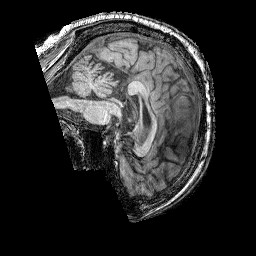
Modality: T1w
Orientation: sagittal
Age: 66
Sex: male
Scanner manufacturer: siemens
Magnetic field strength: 3 T
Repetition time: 2.25 s
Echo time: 0.00411 s